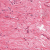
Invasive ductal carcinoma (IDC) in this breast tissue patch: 0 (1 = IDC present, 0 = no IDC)